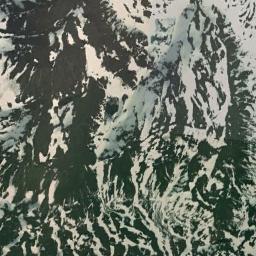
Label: snowberg